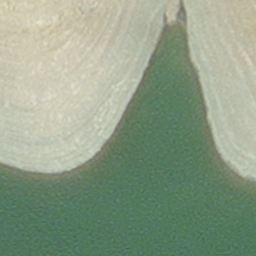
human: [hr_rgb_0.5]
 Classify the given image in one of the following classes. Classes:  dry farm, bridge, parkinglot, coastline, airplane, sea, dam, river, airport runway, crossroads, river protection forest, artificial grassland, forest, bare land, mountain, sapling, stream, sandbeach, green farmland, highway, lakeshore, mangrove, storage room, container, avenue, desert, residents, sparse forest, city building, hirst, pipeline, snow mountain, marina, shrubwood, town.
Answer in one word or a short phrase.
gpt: hirst